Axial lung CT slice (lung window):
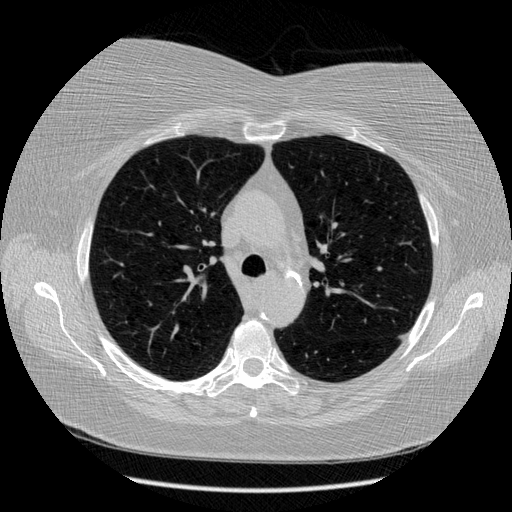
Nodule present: no